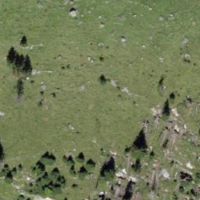
EUNIS habitat code: 23
Species observed at this site:
Pyrrhocorax graculus